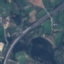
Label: Highway